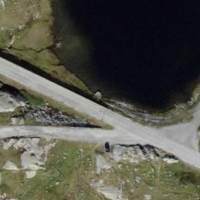
EUNIS habitat code: 31
Species observed at this site:
Geum montanum
Anthus spinoletta